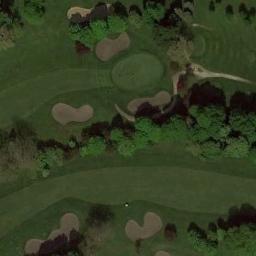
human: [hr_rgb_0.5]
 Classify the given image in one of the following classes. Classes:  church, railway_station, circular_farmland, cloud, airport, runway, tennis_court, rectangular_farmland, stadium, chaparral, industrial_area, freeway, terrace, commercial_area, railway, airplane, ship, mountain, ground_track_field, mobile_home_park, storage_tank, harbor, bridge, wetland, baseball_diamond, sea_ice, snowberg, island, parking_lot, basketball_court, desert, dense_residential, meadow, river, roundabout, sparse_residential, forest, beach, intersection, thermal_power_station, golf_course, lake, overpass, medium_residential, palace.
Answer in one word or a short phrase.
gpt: golf_course